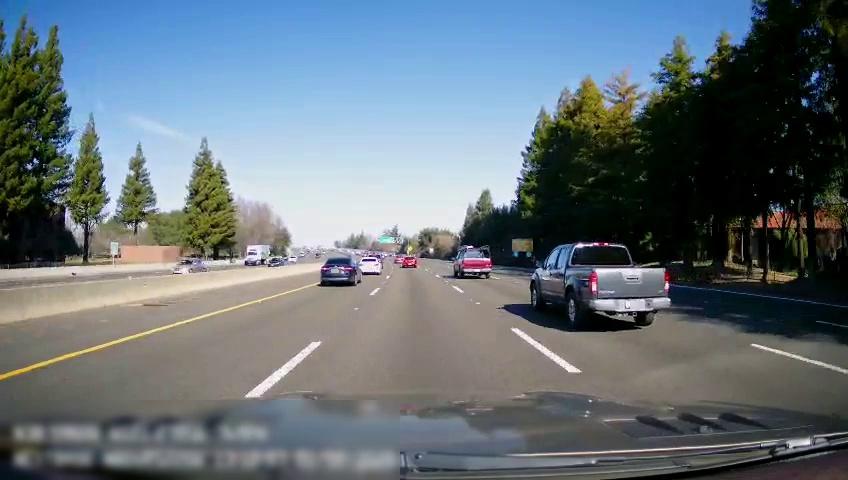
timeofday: Day
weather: Sunny
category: Drivable Space
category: Vehicles | Truck
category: Vehicles | Car
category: Vehicles | Car
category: Drivable Space
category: Vehicles | Truck
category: Vehicles | Truck
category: Vehicles | Car
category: Vehicles | SUV
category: Vehicles | Car
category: Vehicles | Car
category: Lanes | Alternate Lane
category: Lanes | Alternate Lane
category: Lanes | Alternate Lane
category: Lanes | Current Lane
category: Lanes | Current Lane
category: Lanes | Alternate Lane
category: Traffic | Signs
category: Traffic | Signs